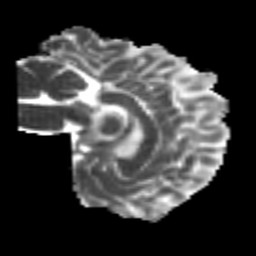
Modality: MD
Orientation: sagittal
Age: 22
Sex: male
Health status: healthy
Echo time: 0.074 s